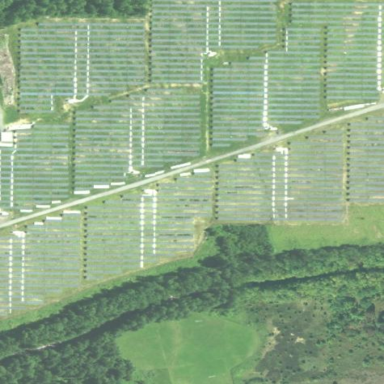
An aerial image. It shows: Solar power plant using photovoltaic technology.